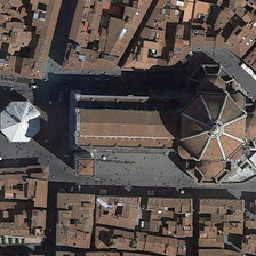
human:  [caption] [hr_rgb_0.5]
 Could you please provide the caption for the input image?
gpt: A red church is surrounded by many red buildings.

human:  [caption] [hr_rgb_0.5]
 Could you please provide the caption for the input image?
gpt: a red church is surrounded by many red buildings.

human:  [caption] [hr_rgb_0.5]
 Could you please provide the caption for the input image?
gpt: There are many red buildings around the red church.

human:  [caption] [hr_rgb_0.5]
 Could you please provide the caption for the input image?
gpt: The red church is surrounded by many red buildings.

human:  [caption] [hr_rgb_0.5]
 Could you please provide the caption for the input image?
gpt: There are many red buildings around the Red Church.